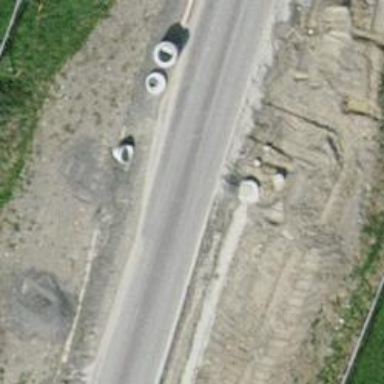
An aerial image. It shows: Secondary road with asphalt surface.